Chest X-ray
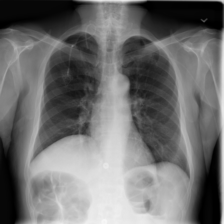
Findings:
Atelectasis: negative
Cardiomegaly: negative
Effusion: negative
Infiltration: negative
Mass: negative
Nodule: negative
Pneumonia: negative
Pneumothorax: negative
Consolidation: negative
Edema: negative
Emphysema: negative
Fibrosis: negative
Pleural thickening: negative
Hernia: negative